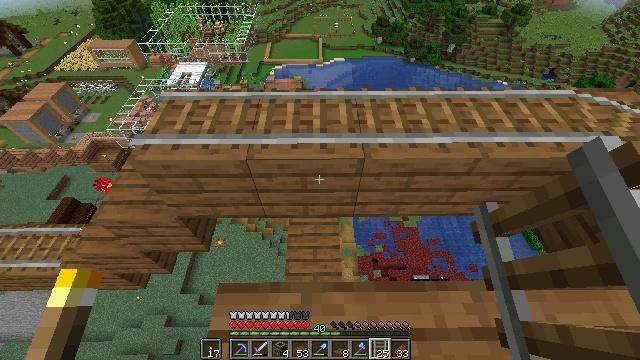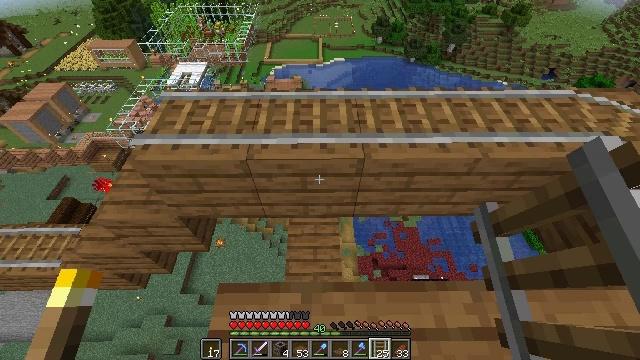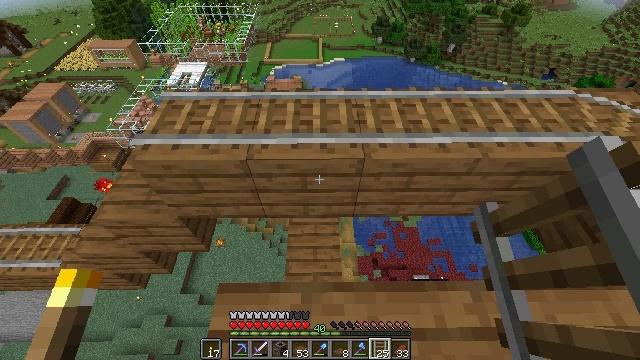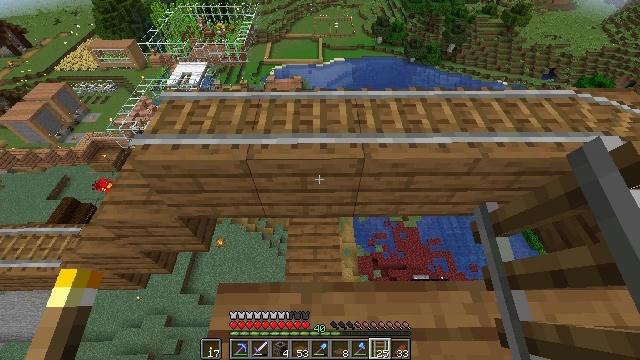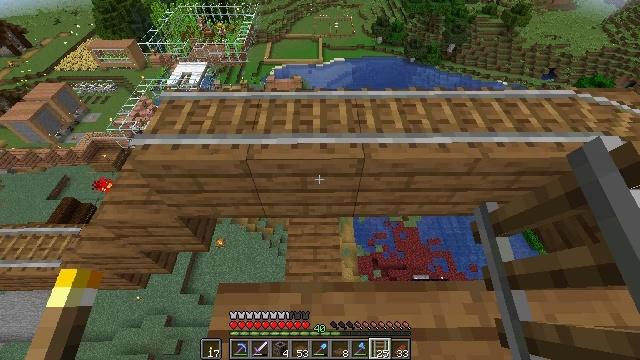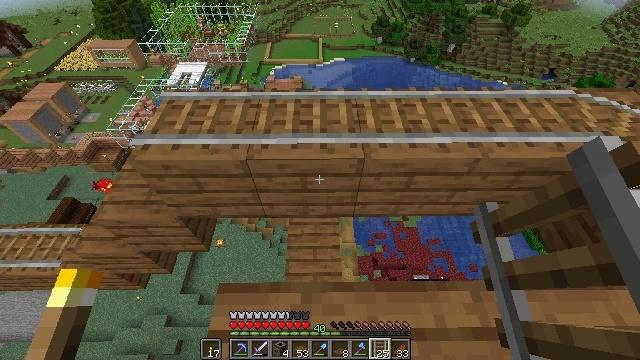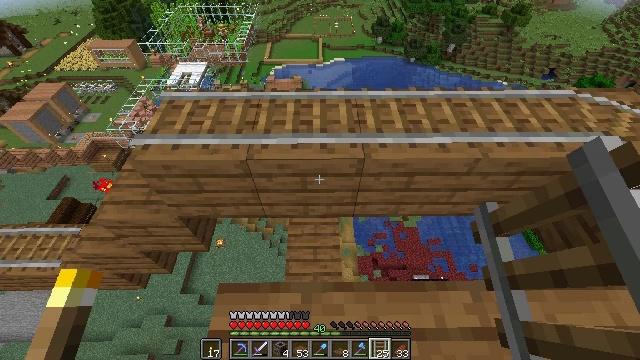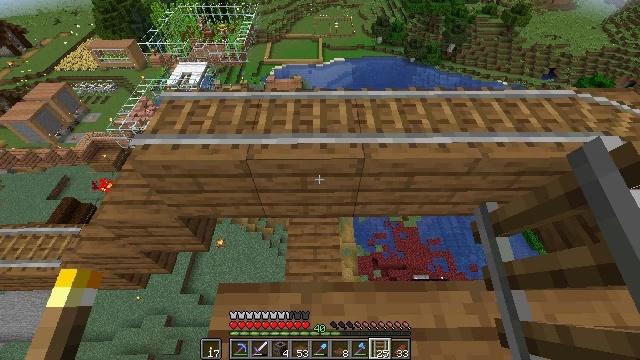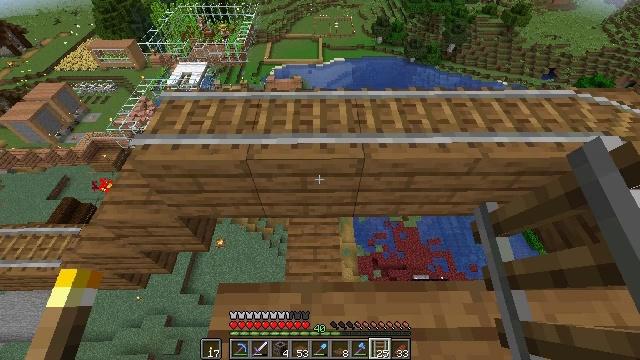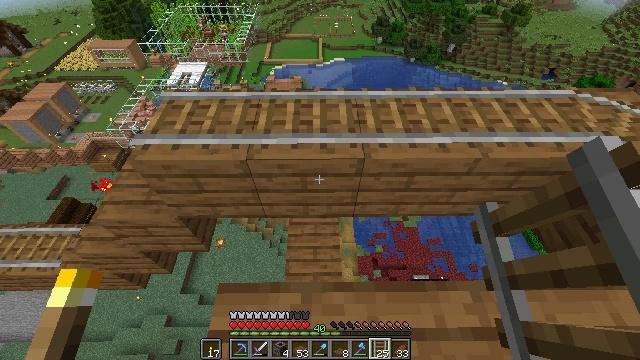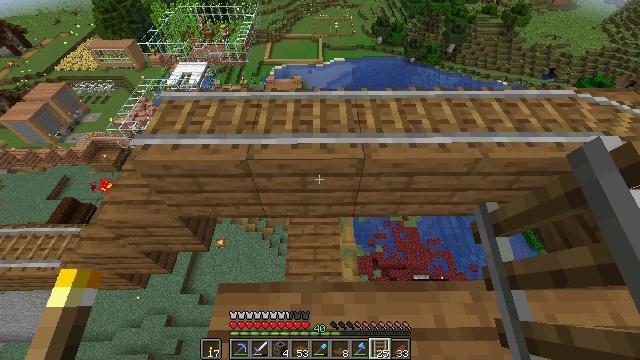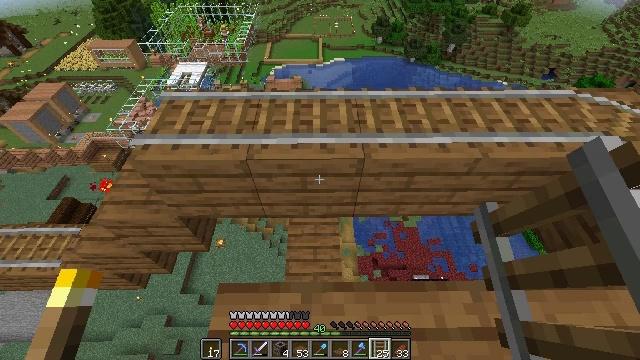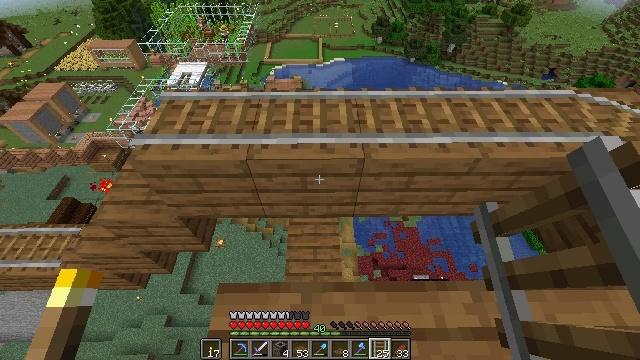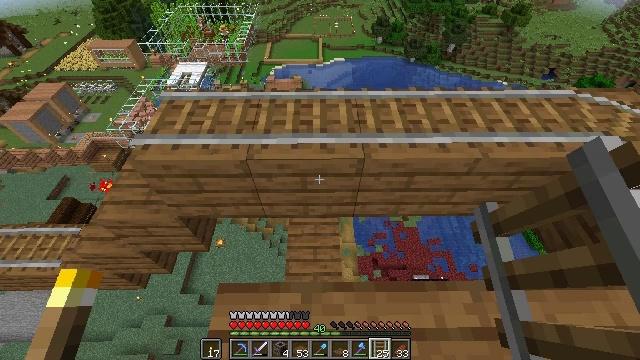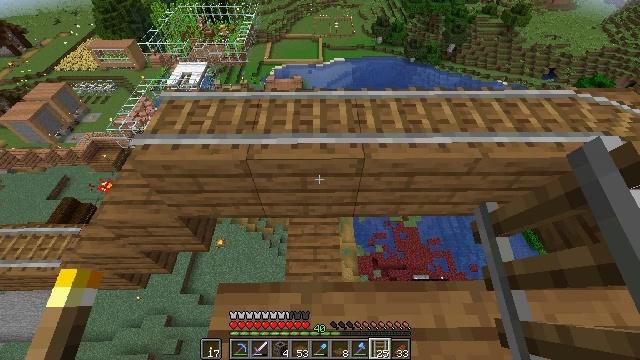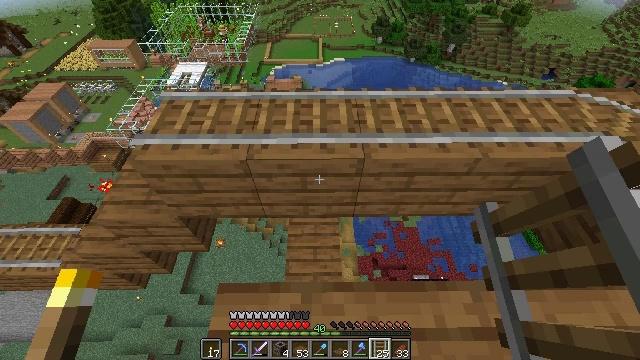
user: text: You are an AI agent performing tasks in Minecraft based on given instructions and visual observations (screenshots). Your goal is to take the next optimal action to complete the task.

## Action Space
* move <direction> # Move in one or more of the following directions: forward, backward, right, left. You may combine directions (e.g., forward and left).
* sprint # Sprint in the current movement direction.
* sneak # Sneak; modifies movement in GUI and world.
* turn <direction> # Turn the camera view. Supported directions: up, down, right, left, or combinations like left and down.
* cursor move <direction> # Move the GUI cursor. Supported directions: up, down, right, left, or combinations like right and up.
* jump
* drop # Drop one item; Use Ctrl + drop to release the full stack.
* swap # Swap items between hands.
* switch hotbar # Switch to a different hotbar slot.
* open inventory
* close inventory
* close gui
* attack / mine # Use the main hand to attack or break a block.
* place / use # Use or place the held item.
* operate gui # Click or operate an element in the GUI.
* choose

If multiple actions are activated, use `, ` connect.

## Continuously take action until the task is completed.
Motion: motion action
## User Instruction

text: Open a crafting table and make a rabbit stew.
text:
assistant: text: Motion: no_op
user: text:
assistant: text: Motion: no_op
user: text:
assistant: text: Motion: no_op
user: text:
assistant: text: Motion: no_op
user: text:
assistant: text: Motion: no_op
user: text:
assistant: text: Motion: no_op
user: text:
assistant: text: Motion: no_op
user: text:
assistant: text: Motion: no_op
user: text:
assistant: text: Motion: no_op
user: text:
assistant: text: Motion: no_op
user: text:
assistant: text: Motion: no_op
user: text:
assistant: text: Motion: no_op
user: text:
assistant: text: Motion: no_op
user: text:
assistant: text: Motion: no_op
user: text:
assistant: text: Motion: no_op
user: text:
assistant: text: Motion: no_op
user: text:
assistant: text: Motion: no_op
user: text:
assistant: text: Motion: no_op
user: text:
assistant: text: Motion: no_op
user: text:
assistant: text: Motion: no_op
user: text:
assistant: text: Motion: no_op
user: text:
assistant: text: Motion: no_op
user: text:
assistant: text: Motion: no_op
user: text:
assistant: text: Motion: no_op
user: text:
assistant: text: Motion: no_op
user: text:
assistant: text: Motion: no_op
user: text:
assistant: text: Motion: no_op
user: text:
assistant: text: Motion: no_op
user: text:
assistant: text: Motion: no_op
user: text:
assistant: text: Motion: no_op